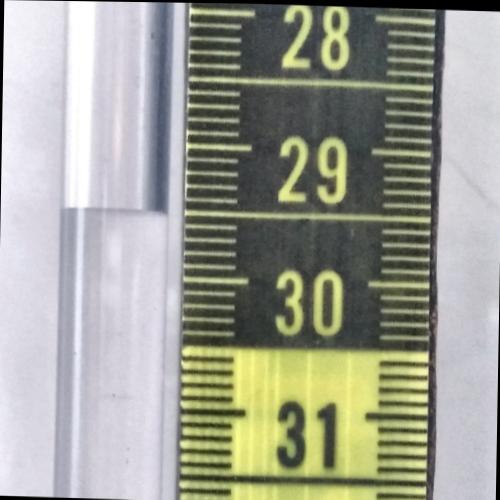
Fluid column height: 29.5 cm